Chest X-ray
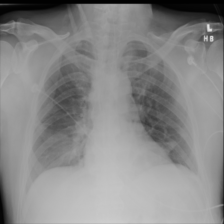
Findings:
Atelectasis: negative
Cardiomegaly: negative
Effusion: negative
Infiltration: negative
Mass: negative
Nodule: negative
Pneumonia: negative
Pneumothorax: negative
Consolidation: negative
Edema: negative
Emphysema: negative
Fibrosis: negative
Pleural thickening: negative
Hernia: negative